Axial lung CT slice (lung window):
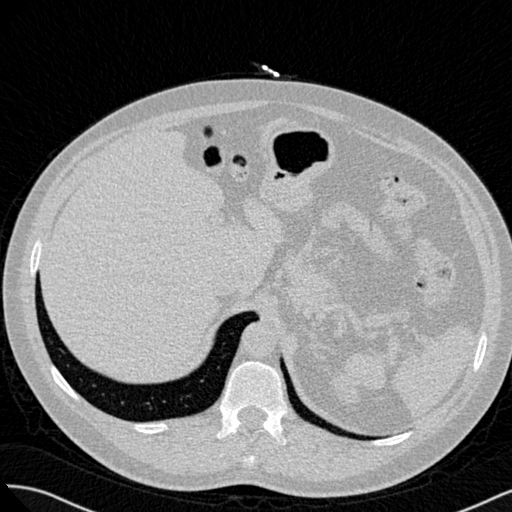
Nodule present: no